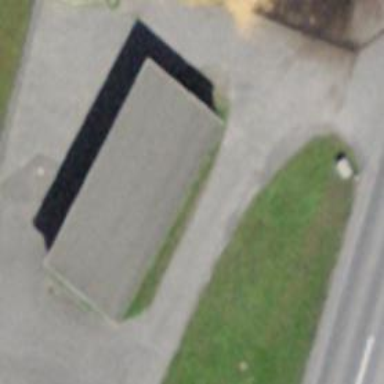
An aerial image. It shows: Building with tiled roof.